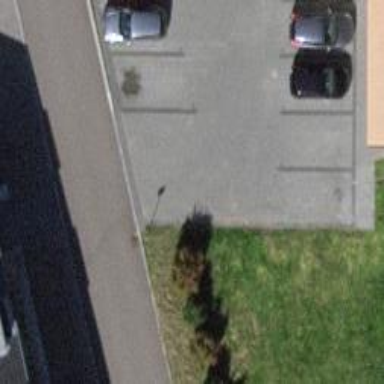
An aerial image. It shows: Road serving as parking aisle.